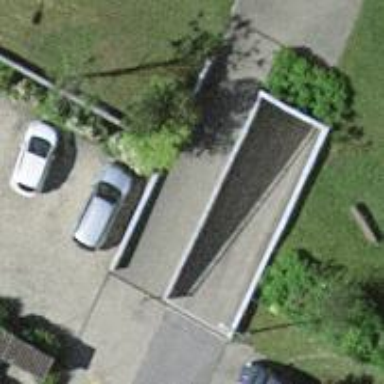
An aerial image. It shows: Retaining wall.